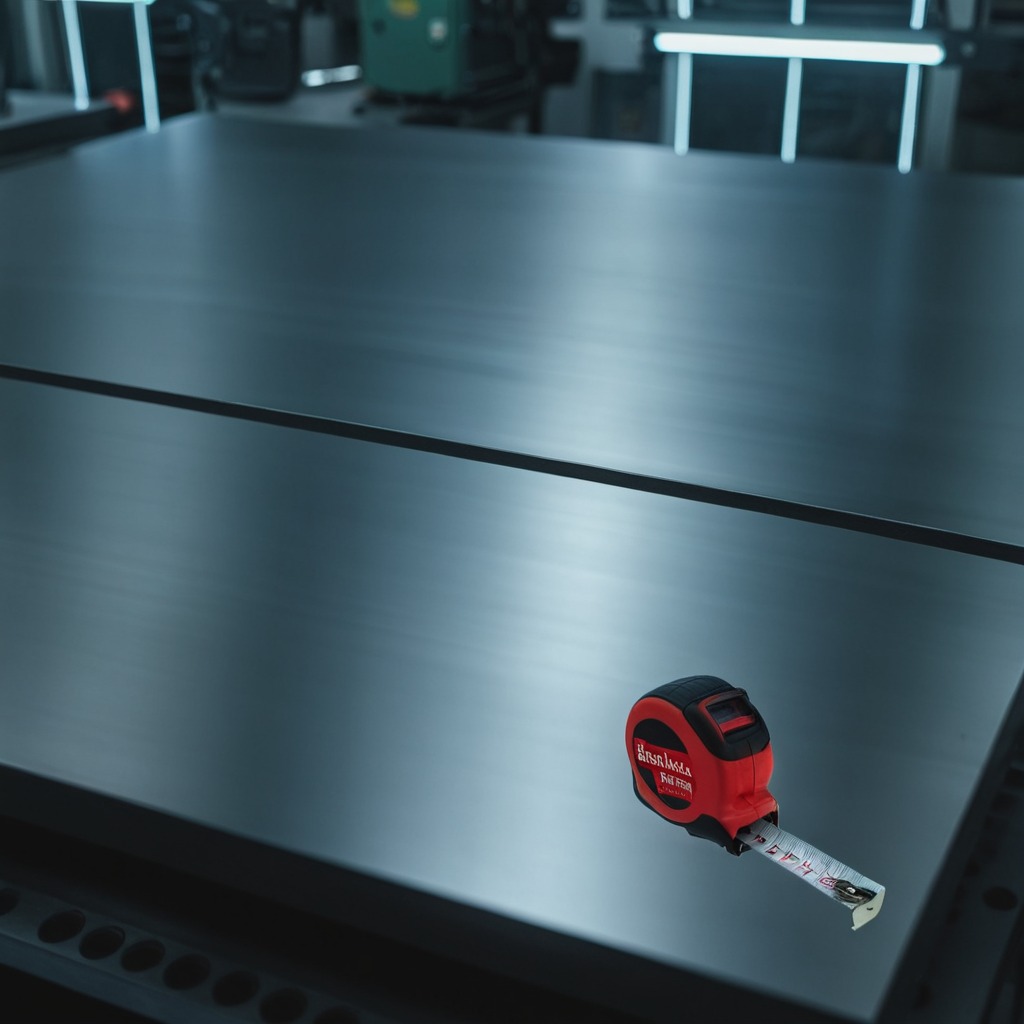
A measuring tape is lying on a metal table in a machine shop under fluorescent lights.